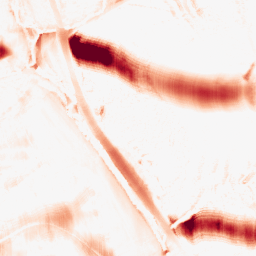
Category: morphological
Decomposition family: morphological_ellipse
Decomposition parameters: operation: opening
width: 50
height: 20
Upsampling method: quintic
Upsampling parameters: scale: 2
Upsampling scale: 2